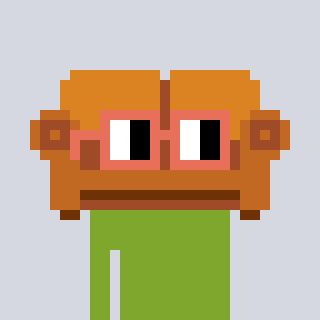
a pixel art character with square orange glasses, a couch-shaped head and a slimegreen-colored body on a cool background